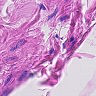
Metastatic tissue present: no